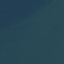
Land use / land cover: SeaLake